Question: I'm learning GStreamer and its fun, but I have hit a wall in using it with wxWidgets. No matter what I try I cannot break through. Examples out there are GTK/Qt which are helpful only to some limits. Here is Current code (which does not work) and below it error messages I get
'''
wxGStreamer::wxGStreamer(wxWindow* parent, wxWindowID winid, const wxURI& location):wxPanel(parent, winid)
{
SetBackgroundColour(*wxBLACK);
/* Build the pipeline */
wxString uri = location.BuildURI();
wxPuts(uri);
// prepare the pipeline
GstElement *pipeline = gst_pipeline_new("xvoverlay");
GstElement *src = gst_element_factory_make("videotestsrc", NULL);
GstElement *sink = gst_element_factory_make("xvimagesink", NULL);
gst_bin_add_many(GST_BIN(pipeline), src, sink, NULL);
gst_element_link(src, sink);
/* Set the URI to play */
g_object_set (pipeline, "uri", "http://docs.gstreamer.com/media/sintel_trailer-480p.webm", NULL);
GtkWidget* widget = GetHandle();
guintptr video_window_handle = GDK_WINDOW_XID (gtk_widget_get_window (widget));
gst_video_overlay_set_window_handle(GST_VIDEO_OVERLAY(sink), video_window_handle);
// run the pipeline
GstStateChangeReturn sret = gst_element_set_state(pipeline,
GST_STATE_PLAYING);
if(sret == GST_STATE_CHANGE_FAILURE)
{
gst_element_set_state(pipeline, GST_STATE_NULL);
gst_object_unref(pipeline);
}
gst_element_set_state(pipeline, GST_STATE_NULL);
gst_object_unref(pipeline);
}
'''
where wxGStreamer is defined as
'''
class wxGStreamer : public wxPanel {............};
'''
Errors

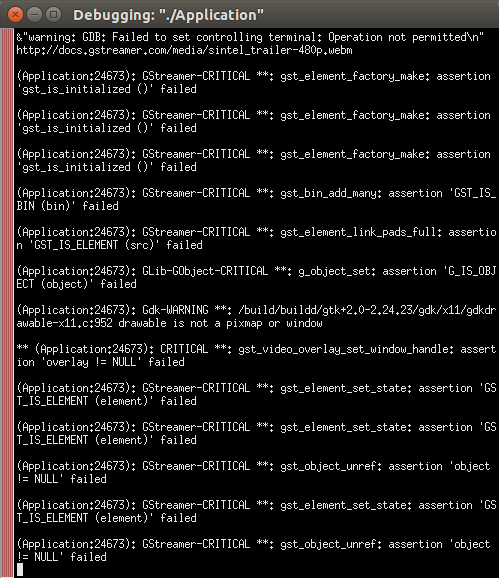
Answer: Add sync handler using <URL> and then inside that function use GstVideoOverlay to channel video to your widget. Here is a working sample function.
'''
static GstBusSyncReply
bus_sync(GstBus* bus, GstMessage* message, gpointer user_data)
{
CustomData* data = reinterpret_cast<CustomData*>(user_data);
if(!gst_is_video_overlay_prepare_window_handle_message(message))
return GST_BUS_PASS;
else
{
if(data->xid!=NULL)
{
GstVideoOverlay *overlay;
overlay = GST_VIDEO_OVERLAY(GST_MESSAGE_SRC(message));
gst_video_overlay_set_window_handle(overlay, data->xid);
}
return GST_BUS_DROP;
}
}
'''